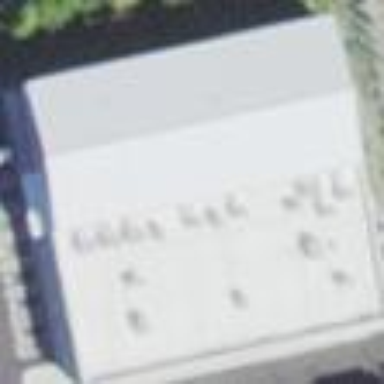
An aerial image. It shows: Building used as fitness center.